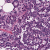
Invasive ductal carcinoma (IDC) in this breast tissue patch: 1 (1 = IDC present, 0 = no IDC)